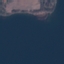
Land use / land cover: SeaLake